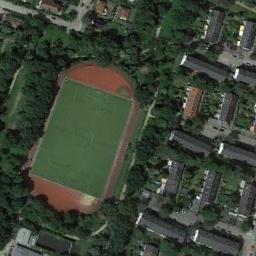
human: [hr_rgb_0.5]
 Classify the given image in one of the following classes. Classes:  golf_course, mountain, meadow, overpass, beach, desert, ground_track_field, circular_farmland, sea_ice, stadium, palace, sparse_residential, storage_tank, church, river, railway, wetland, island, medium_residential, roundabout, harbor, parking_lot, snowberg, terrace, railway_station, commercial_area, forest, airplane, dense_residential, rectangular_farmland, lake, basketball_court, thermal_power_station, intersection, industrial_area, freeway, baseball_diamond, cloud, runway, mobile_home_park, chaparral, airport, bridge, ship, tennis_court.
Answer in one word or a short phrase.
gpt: ground_track_field